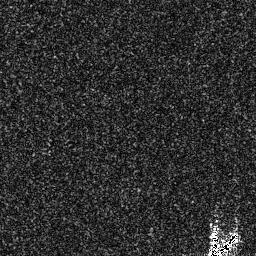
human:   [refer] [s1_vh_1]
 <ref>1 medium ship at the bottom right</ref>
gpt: <box>[[80, 88, 94, 99, 0]]</box>